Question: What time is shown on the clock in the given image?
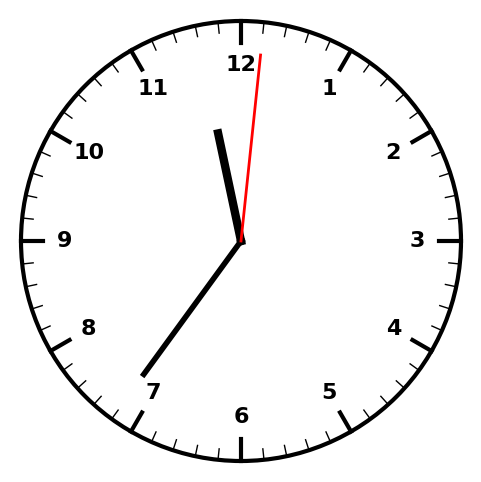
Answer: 11:36:01